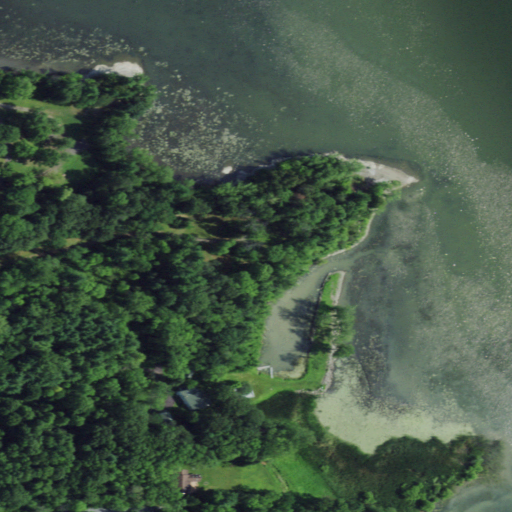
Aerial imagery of cape in New York named Coffin Point containing open water, deciduous forest, grassland, mixed forest, herbaceous wetlands, pasture, open development, evergreen forest, and low intensity development